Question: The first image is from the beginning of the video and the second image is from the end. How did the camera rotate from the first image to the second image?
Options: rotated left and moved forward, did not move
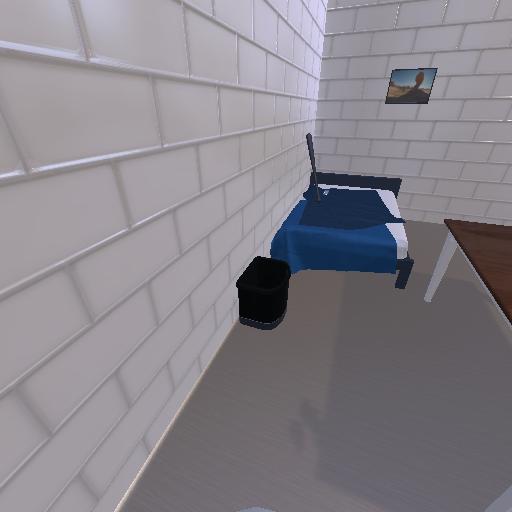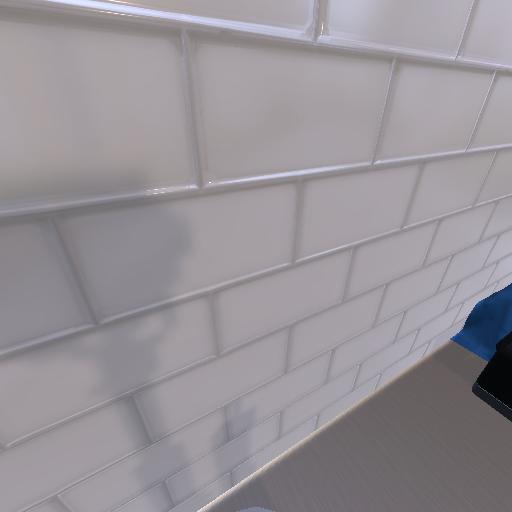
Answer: rotated left and moved forward